Interaction volume radius: 10 \u00c5
Interaction volume height: 15 \u00c5
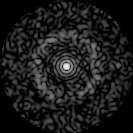
Disorder parameter: 0.8029